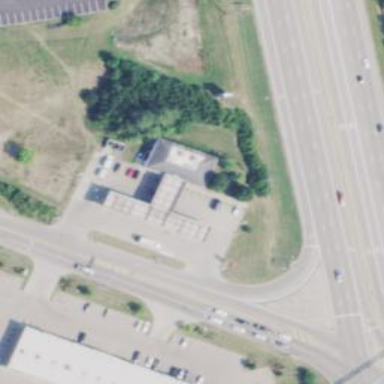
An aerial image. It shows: Convenience shop.